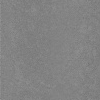
Atmospheric dust classification: dusty